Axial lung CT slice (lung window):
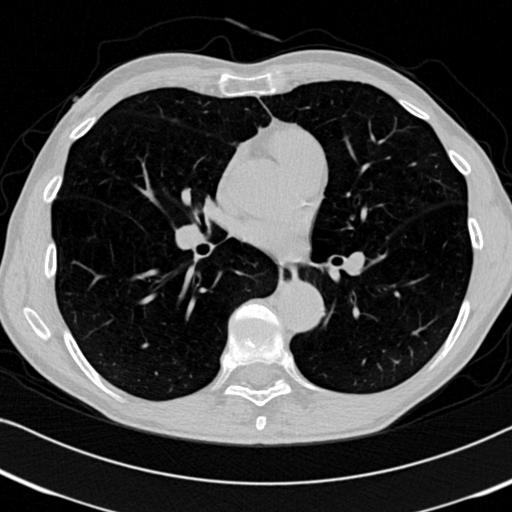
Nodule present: no